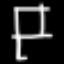
Label: chair